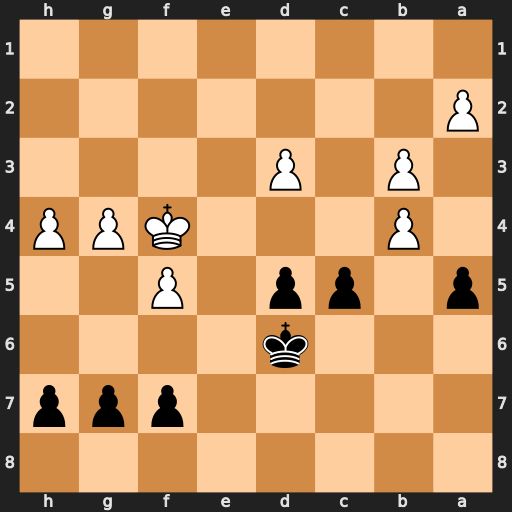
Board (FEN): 8/5ppp/3k4/p1pp1P2/1P3KPP/1P1P4/P7/8
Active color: b
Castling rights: -
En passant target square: -
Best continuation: axb4 f6 gxf6 Kf5 Ke7